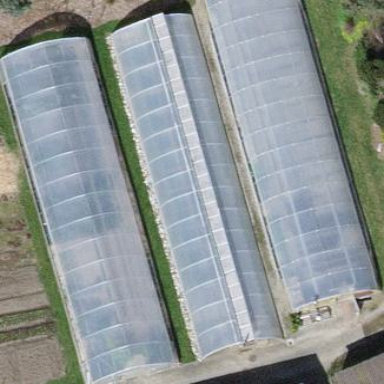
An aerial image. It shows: Greenhouse.